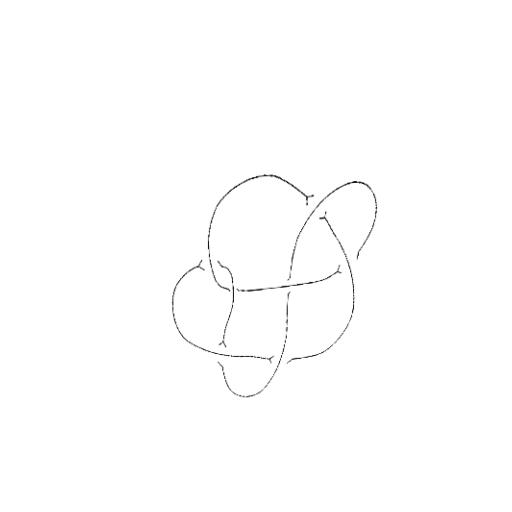
Crossing number: 7